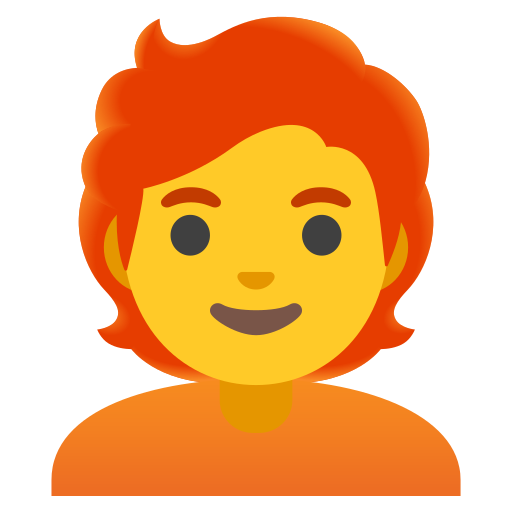
Emoji: 🧑‍🦰